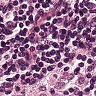
Metastatic tissue present: no